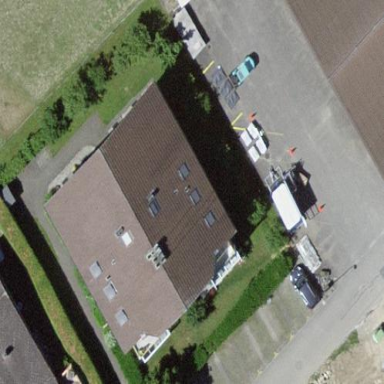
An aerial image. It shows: Residential building.